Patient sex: M
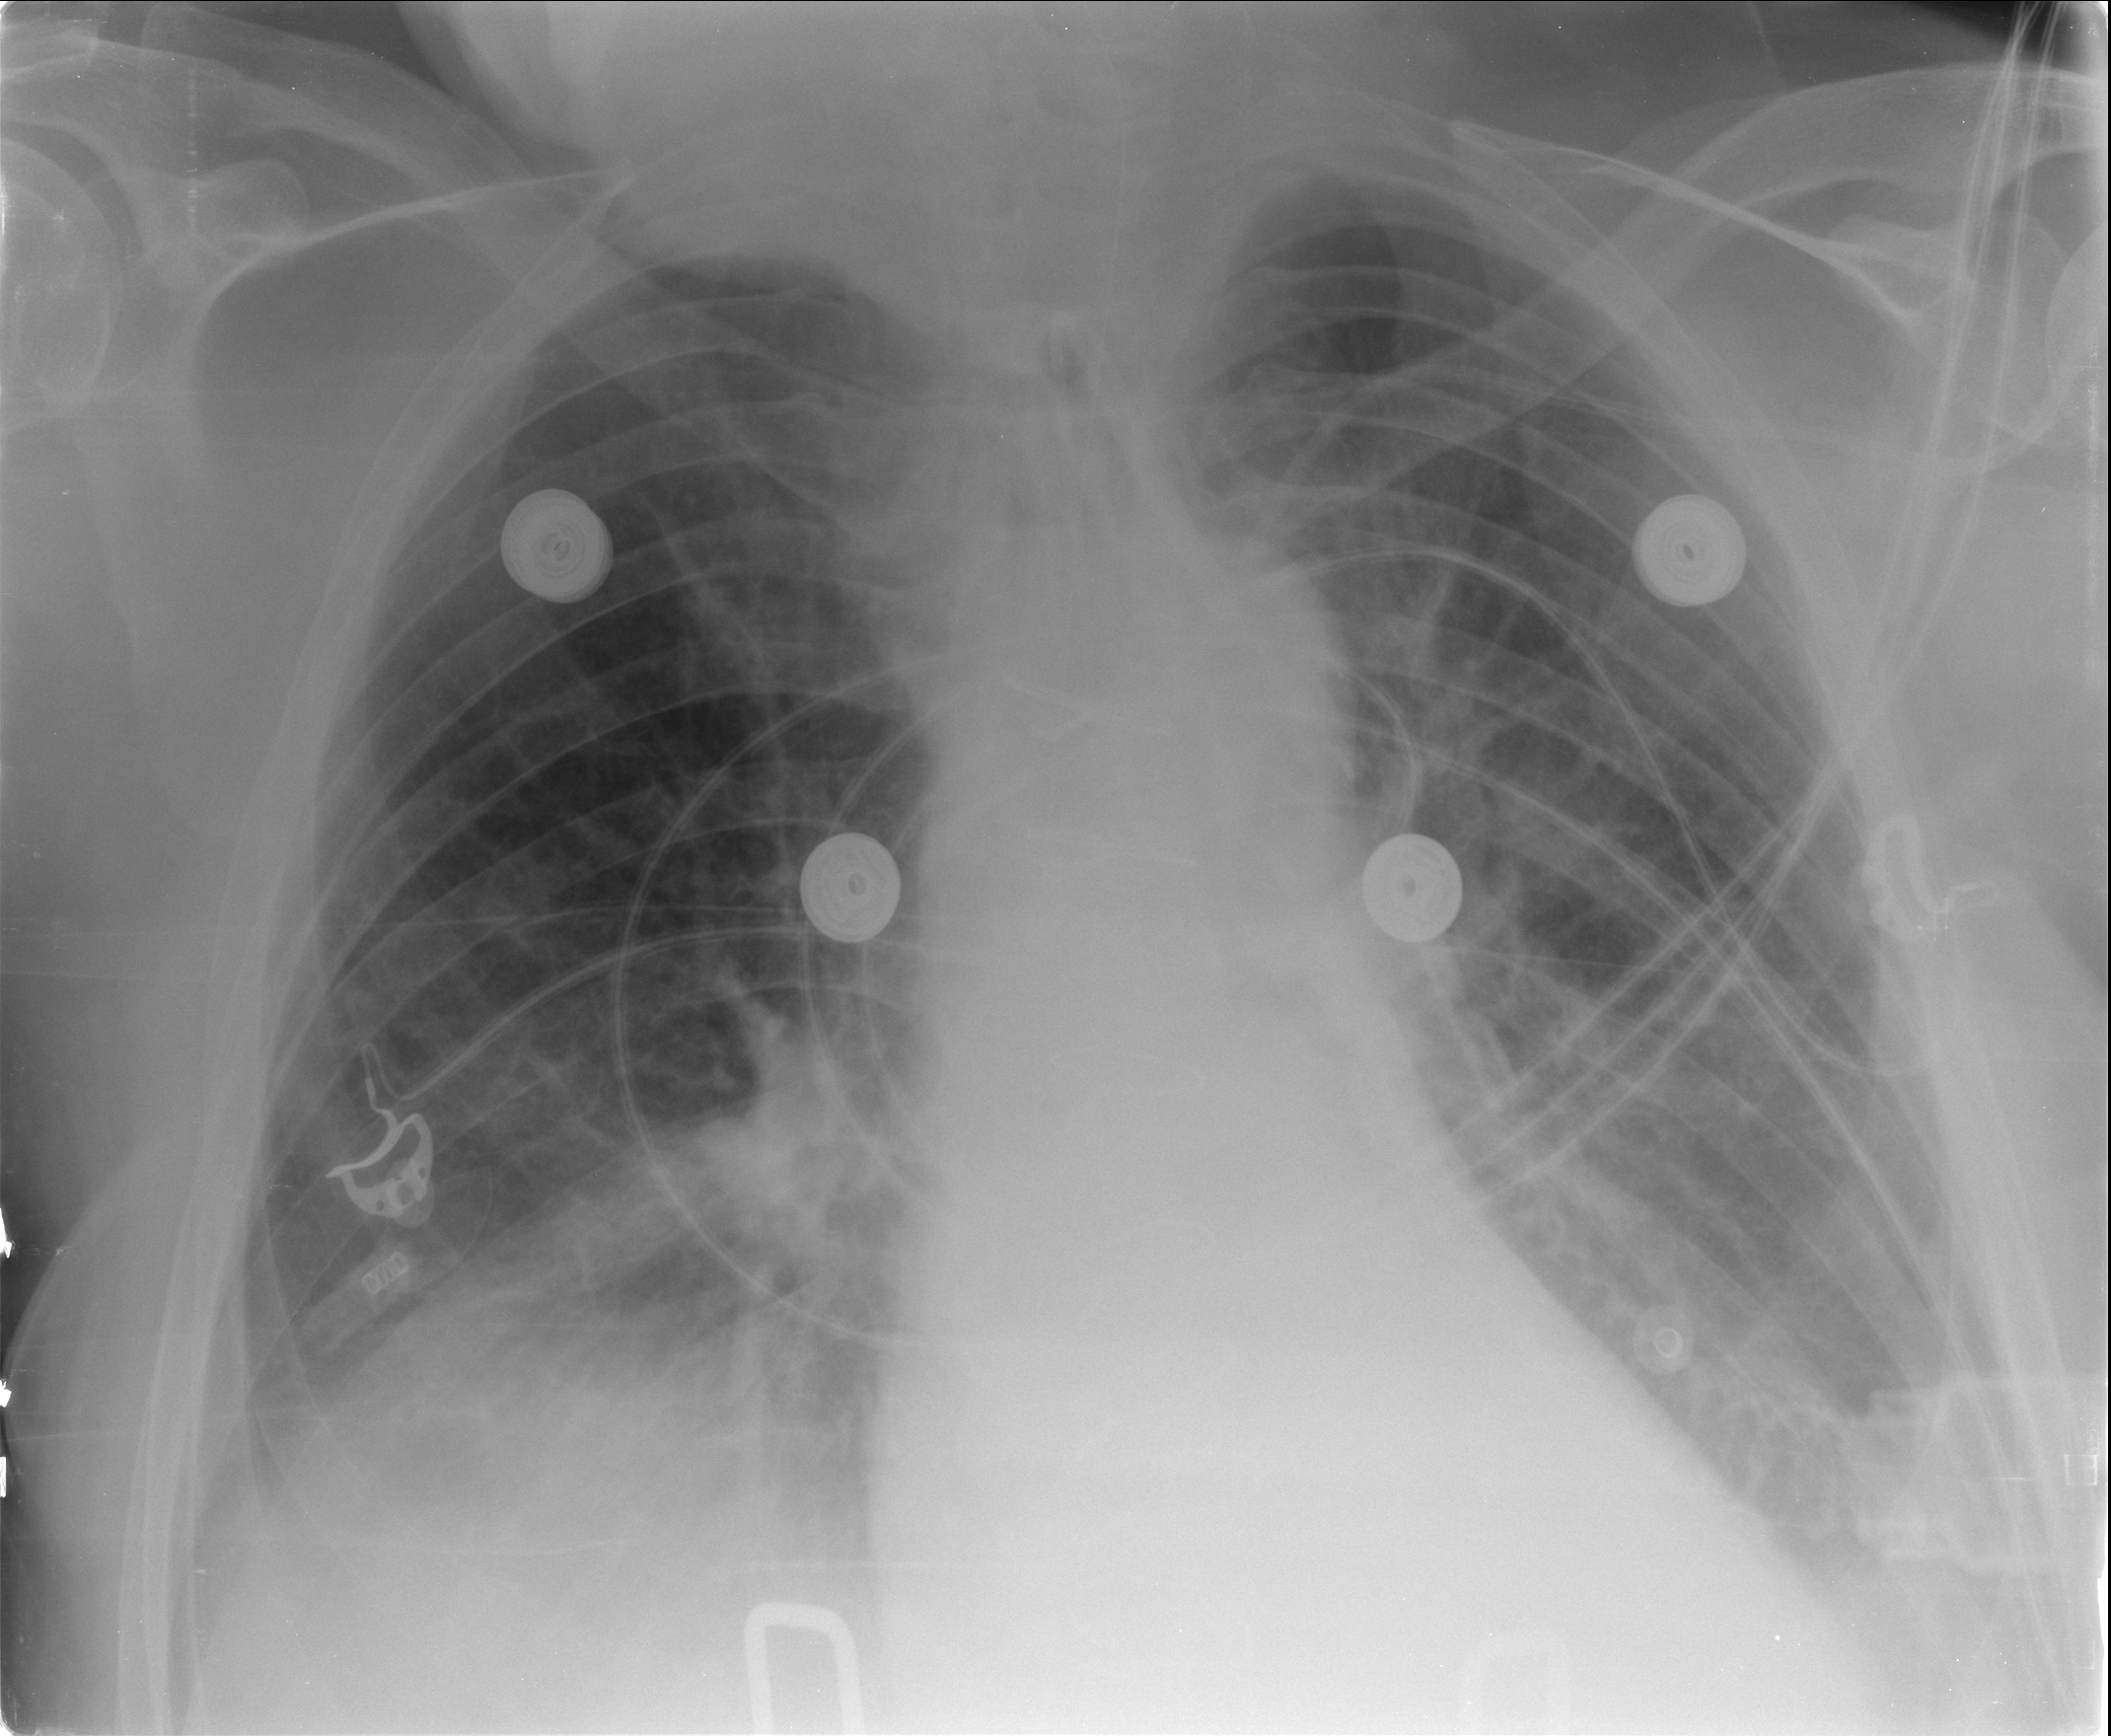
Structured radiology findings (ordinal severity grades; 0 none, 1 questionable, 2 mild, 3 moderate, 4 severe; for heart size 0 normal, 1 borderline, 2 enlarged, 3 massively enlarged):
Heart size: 1
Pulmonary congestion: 1
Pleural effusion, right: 2
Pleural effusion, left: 3
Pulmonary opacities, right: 0
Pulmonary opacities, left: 0
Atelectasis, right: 2
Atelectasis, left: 2